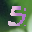
Label: 5